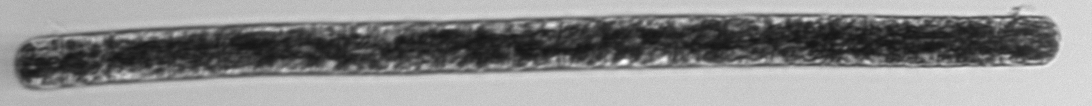
Label: Trichodesmium